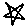
Label: star